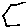
Label: hexagon